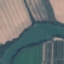
Land use / land cover class: River